Field crop: maize
Growth stage: 2
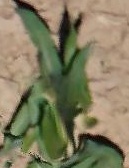
Species: maize